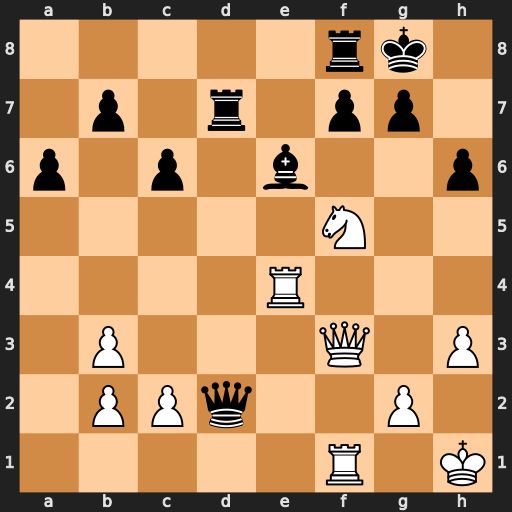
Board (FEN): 5rk1/1p1r1pp1/p1p1b2p/5N2/4R3/1P3Q1P/1PPq2P1/5R1K
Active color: w
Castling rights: -
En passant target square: -
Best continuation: Rxe6 fxe6 Ne7+